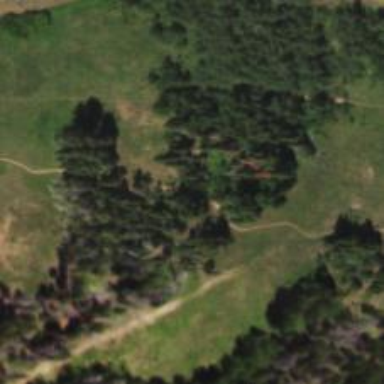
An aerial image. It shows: Path with excellent trail visibility.